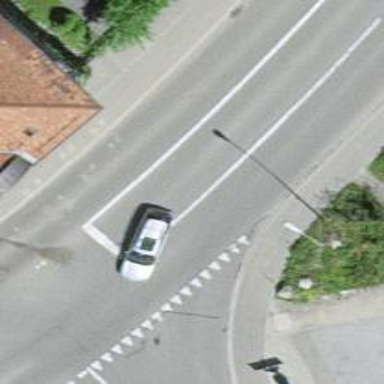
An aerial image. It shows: Primary road with asphalt surface. There is separate sidewalk.